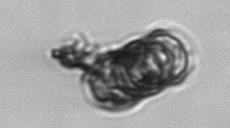
Label: Paralia_sulcata